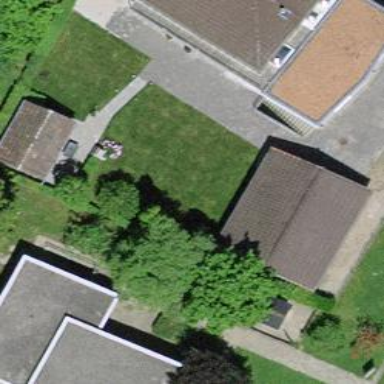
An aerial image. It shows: Shed building.